Interaction volume radius: 5 \u00c5
Interaction volume height: 35 \u00c5
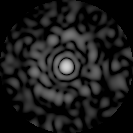
Disorder parameter: 0.8295